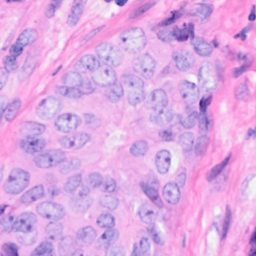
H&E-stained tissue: Breast